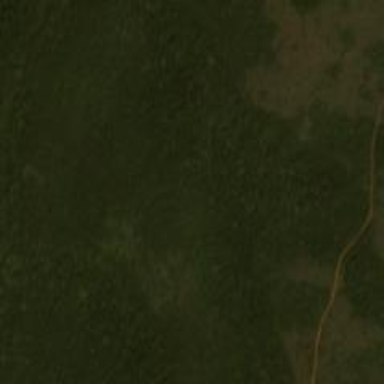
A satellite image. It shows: Savanna grassland.